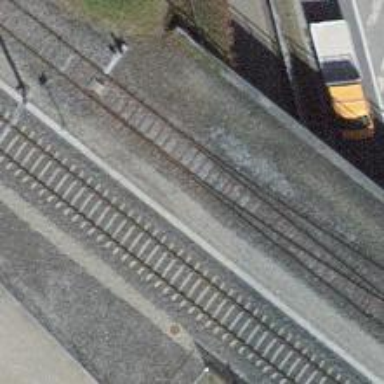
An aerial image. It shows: Single-track railway bridge serving as spur line.